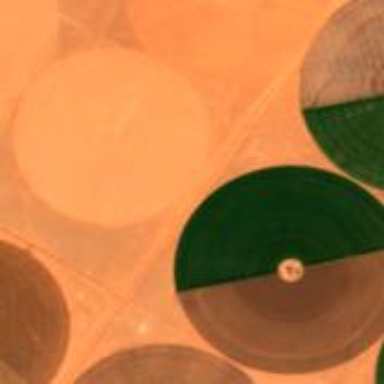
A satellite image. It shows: Farmland with pivot irrigation system.